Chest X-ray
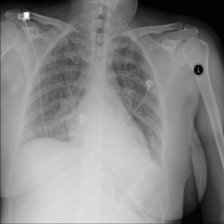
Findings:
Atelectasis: negative
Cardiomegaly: negative
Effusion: negative
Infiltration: positive
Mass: negative
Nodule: negative
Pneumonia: negative
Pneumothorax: negative
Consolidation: negative
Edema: negative
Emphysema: negative
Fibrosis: negative
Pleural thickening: negative
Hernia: negative